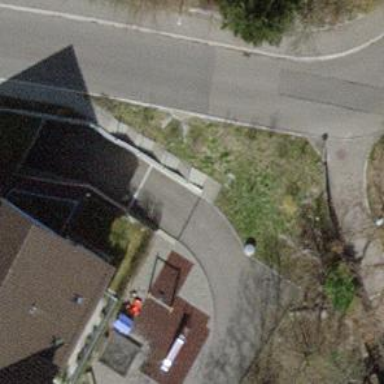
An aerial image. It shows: Concrete steps.